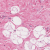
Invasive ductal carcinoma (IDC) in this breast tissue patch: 0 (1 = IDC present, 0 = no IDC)